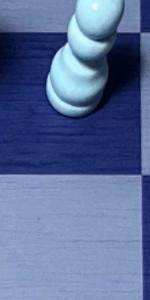
Label: Empty